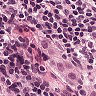
Metastatic tissue present: yes